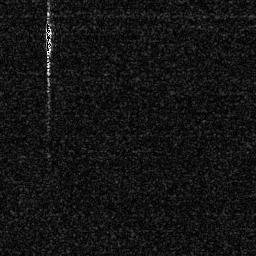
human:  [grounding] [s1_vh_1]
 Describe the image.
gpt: In the satellite image, there is  <ref>1 small ship </ref> <box>[[16, 7, 20, 22, 0]]</box> located at top left.